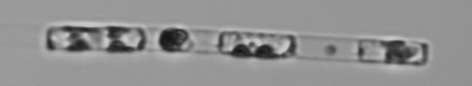
Label: Guinardia_delicatula_TAG_internal_parasite